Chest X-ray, PA view. Patient: 10 years old, sex M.
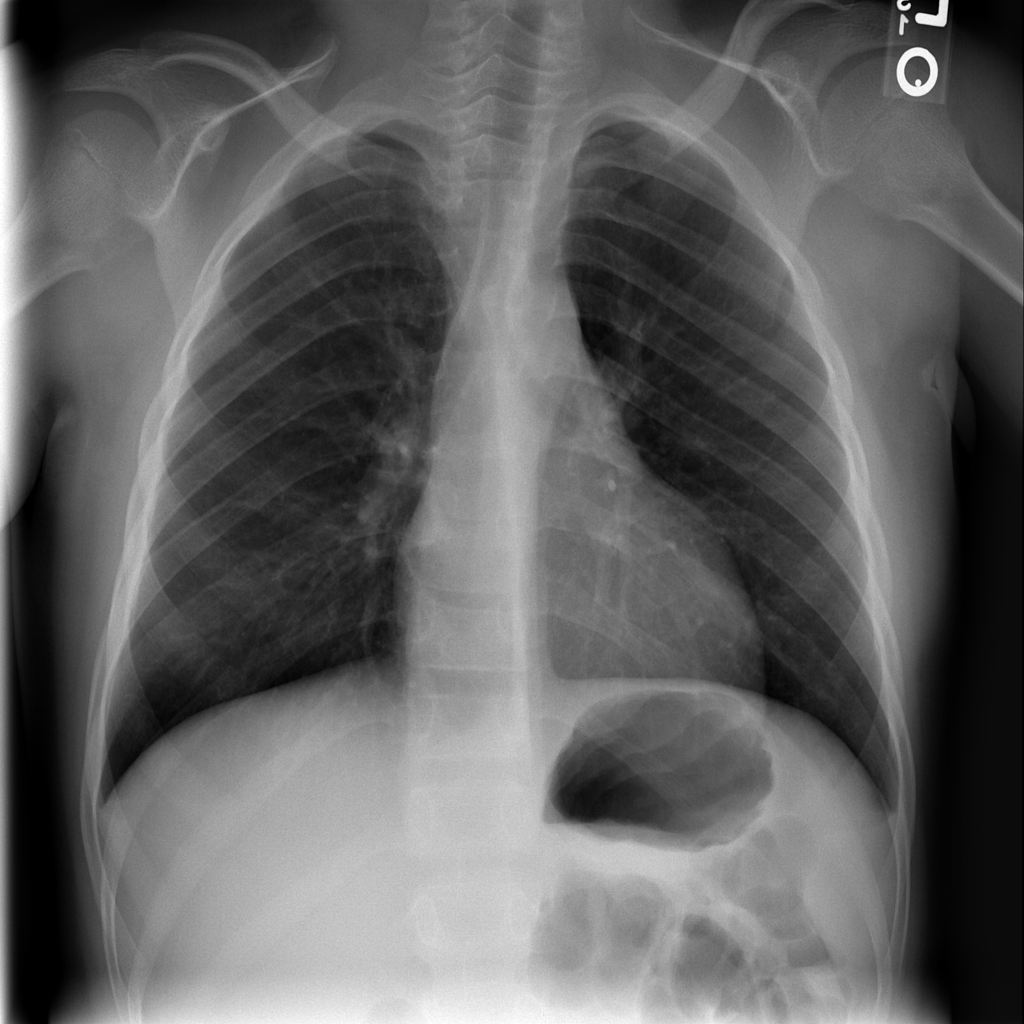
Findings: No Finding